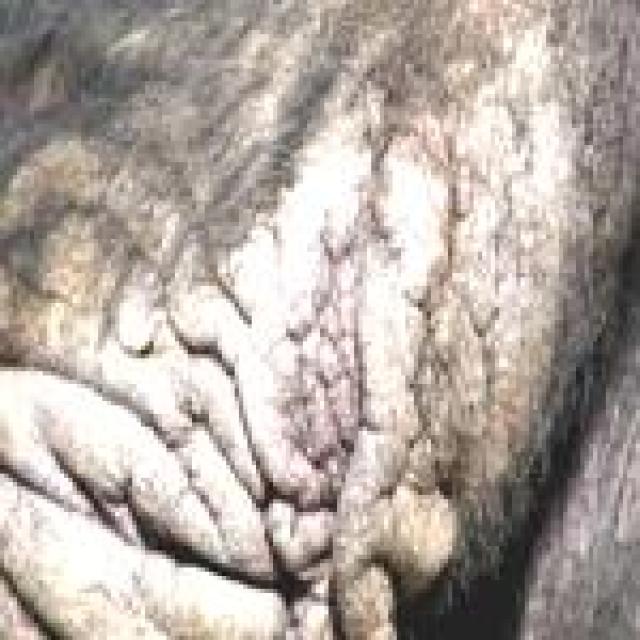
Canine fungal skin infection — characterized by alopecia, scaling, crusting, and circular lesions. Common agents include Malassezia and Candida species.